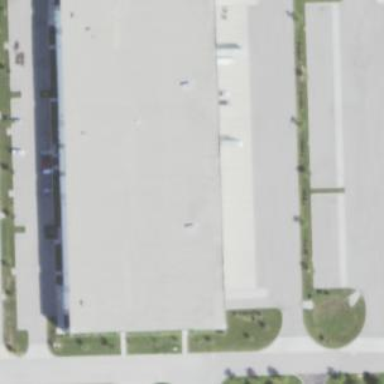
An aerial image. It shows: Warehouse building.